Question: Here's my problem, I'm trying to connect a Java program to MySQL database. I'm using no IDE here. What happen is when i add the 'mysql-connector-java-bin.jar' as CLASSPATH it produce error, but without CLASSPATH, my program runs but is not connected to the database because of the missing 'com.mysql.jdbc.driver'. Any fix here? Thank you! Also even the basic HELLO WORLD program doesnt work when mysql connector is classpathed.
Here is the screenshot when I execute the program for clarifications.

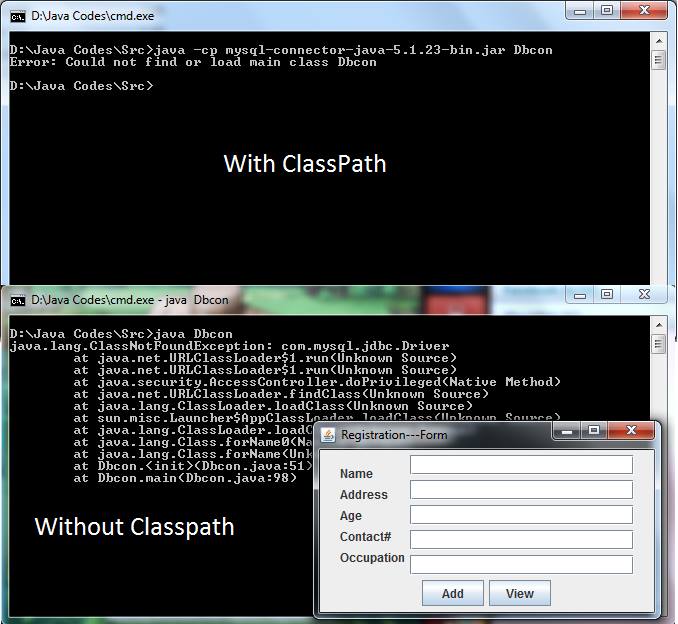
Answer: Your problem is because you didn't put a ';' after then name of your connector jar file, Because the -classpath parameter value should be in ';' seperated format. The correct way is to use it in this way:
'''
java -cp mysql-connector-java-5.1.23-bin.jar; Dbcon
'''
Another problem you may encounter is when your class placed in a package. When using 'java' command you must in the root of [bin] directory (root directory where your compiled classes exists) and make sure you are using the fully qualified name (full package name + class name) of your main class.
Good Luck.